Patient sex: F
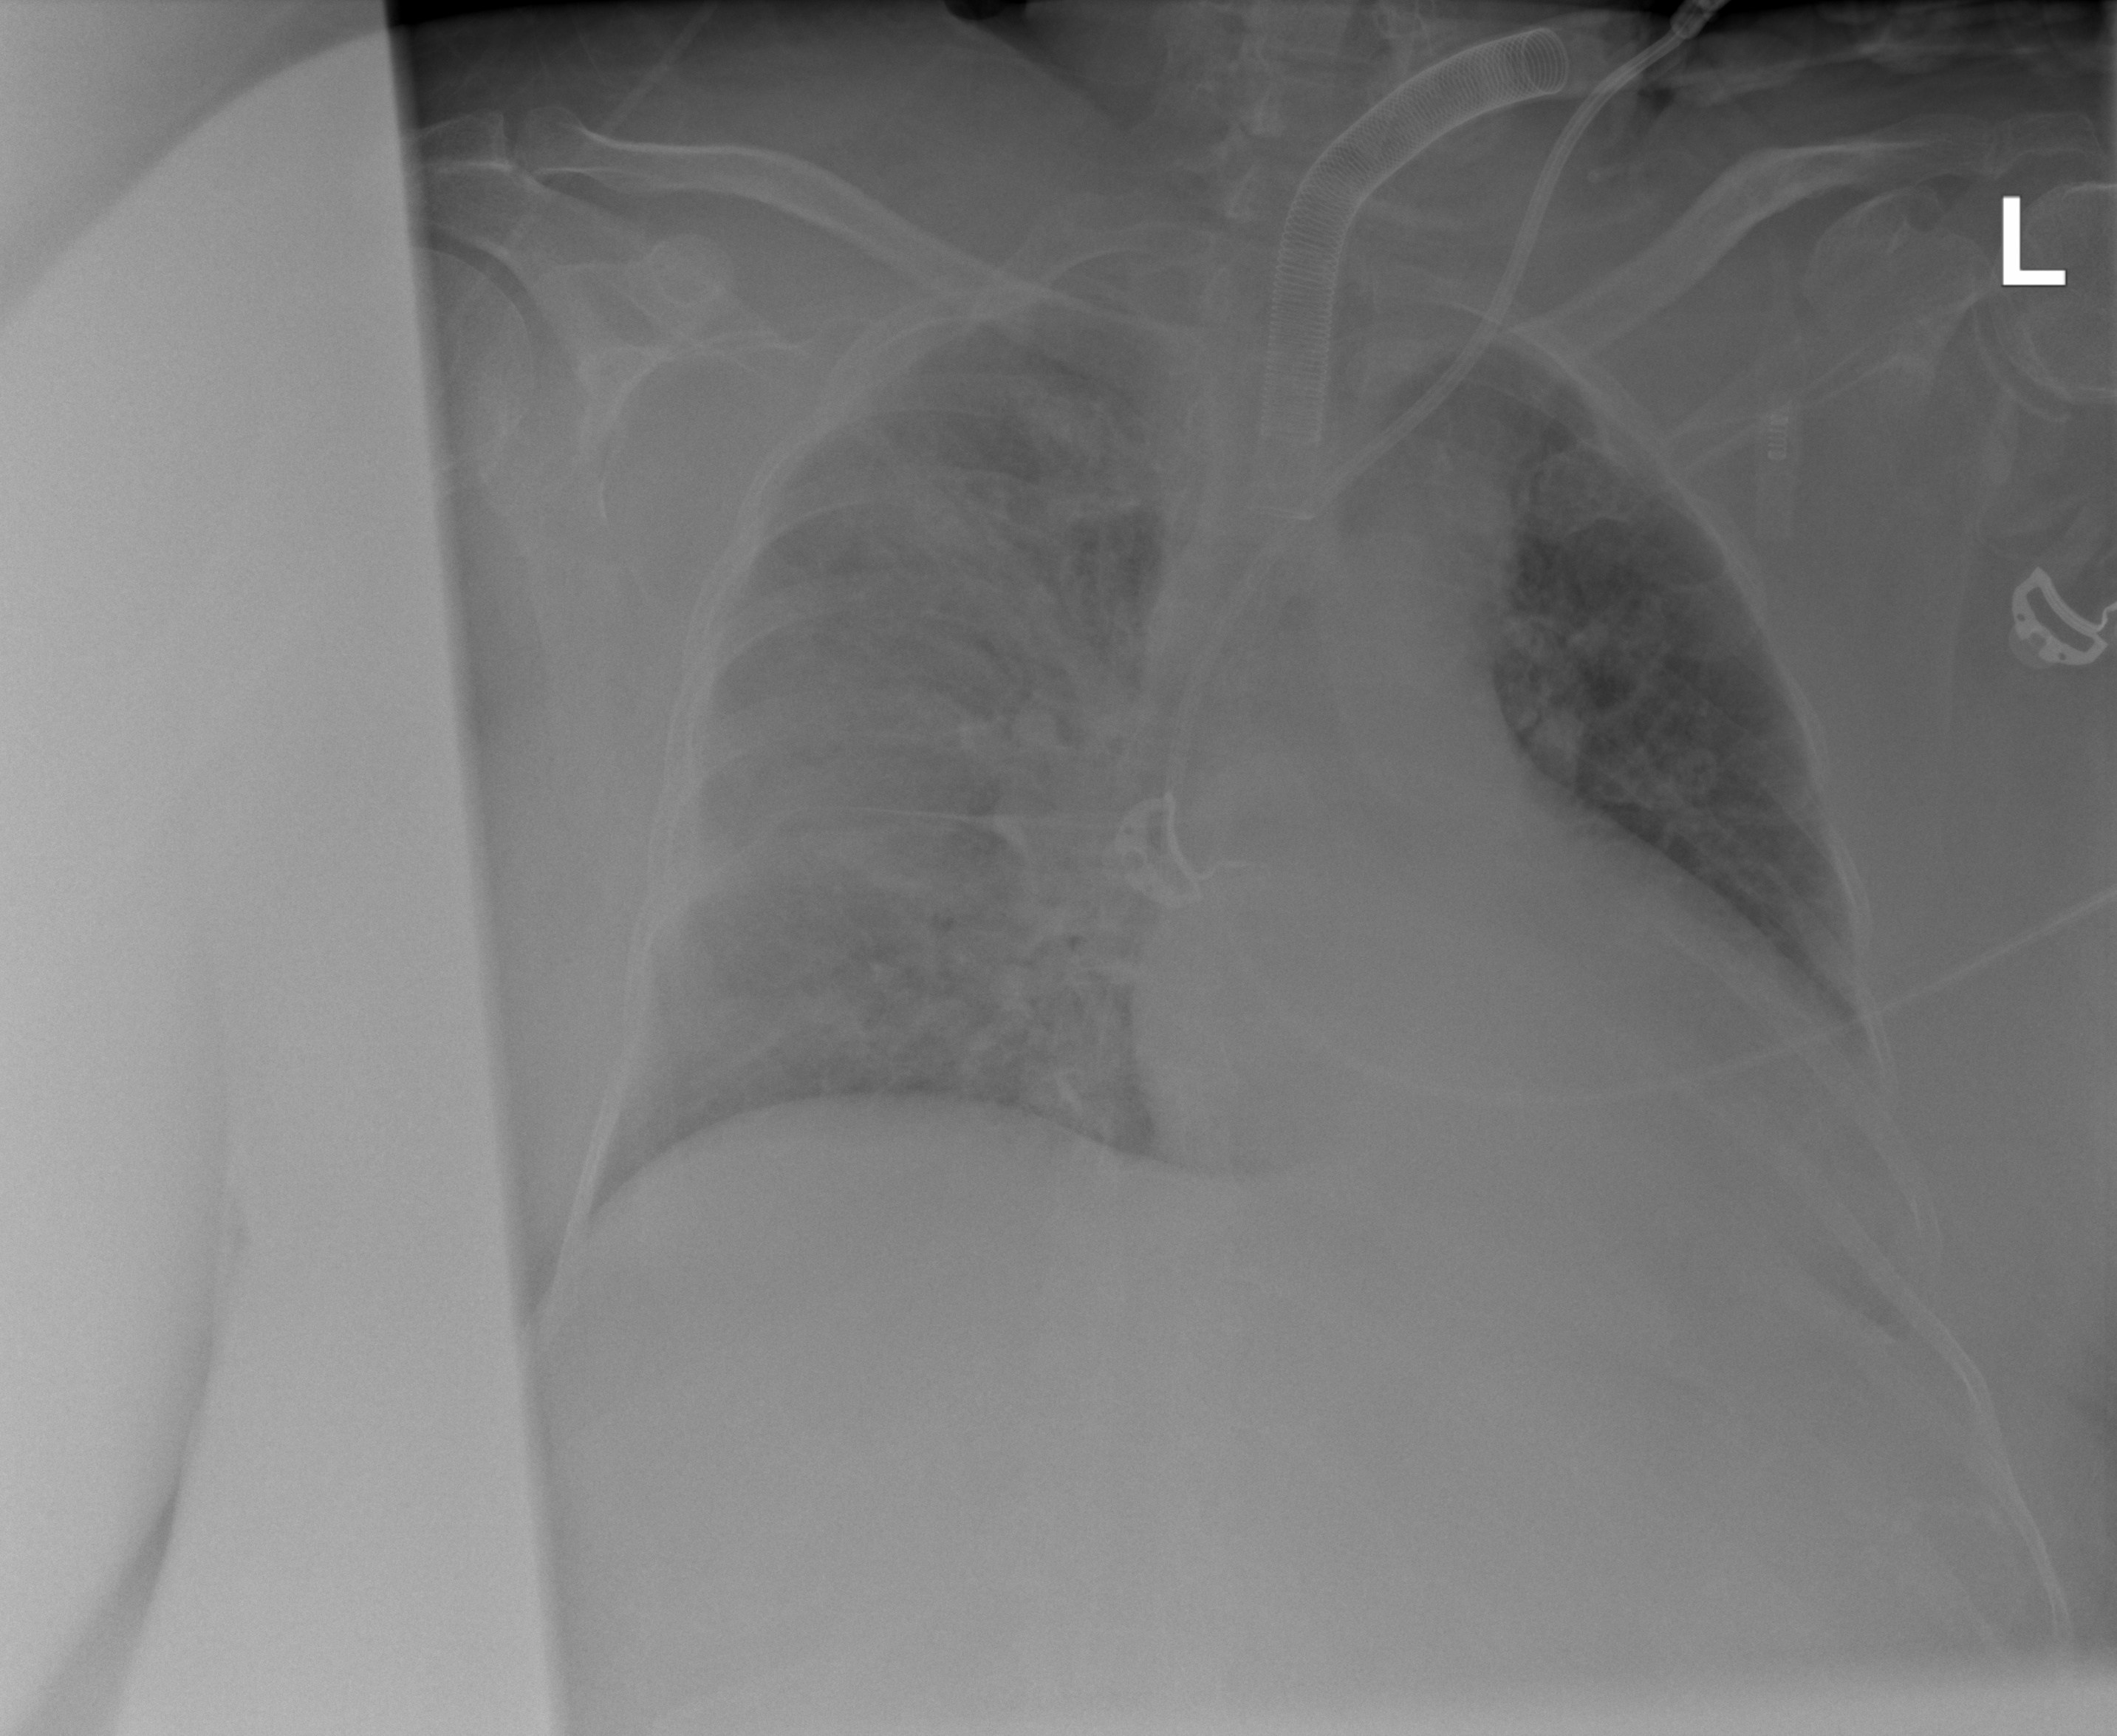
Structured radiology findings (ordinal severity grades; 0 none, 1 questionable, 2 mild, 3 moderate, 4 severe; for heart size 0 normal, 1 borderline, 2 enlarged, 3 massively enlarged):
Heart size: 2
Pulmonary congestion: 3
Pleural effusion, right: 0
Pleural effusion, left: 0
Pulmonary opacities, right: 4
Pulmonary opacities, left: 2
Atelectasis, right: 3
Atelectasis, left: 2